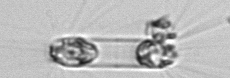
Label: Corethron_hystrix